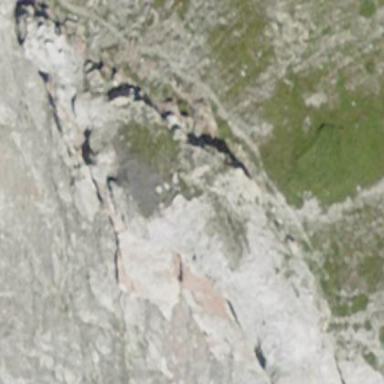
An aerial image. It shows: Landscape dominated by bare rock.